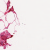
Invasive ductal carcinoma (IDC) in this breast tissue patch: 0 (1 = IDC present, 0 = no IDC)